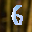
Label: 6